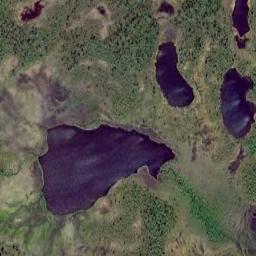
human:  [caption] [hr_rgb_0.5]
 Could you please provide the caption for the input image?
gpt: There are many lakes of different shapes and sizes .

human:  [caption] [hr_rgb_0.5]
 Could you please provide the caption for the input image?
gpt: A big lake and some small lakes lie in the dense forest and the water is dark blue .

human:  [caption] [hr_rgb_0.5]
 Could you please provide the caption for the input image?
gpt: There is an irregularly shaped deep blue lake on the ground with green vegetation, And there are some small lakes next to it .

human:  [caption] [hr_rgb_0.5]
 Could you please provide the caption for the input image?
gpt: Beside the lake is green land .

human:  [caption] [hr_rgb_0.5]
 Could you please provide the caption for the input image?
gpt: There are several lakes with green meadows around .